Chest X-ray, AP view. Patient: 64 years old, sex F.
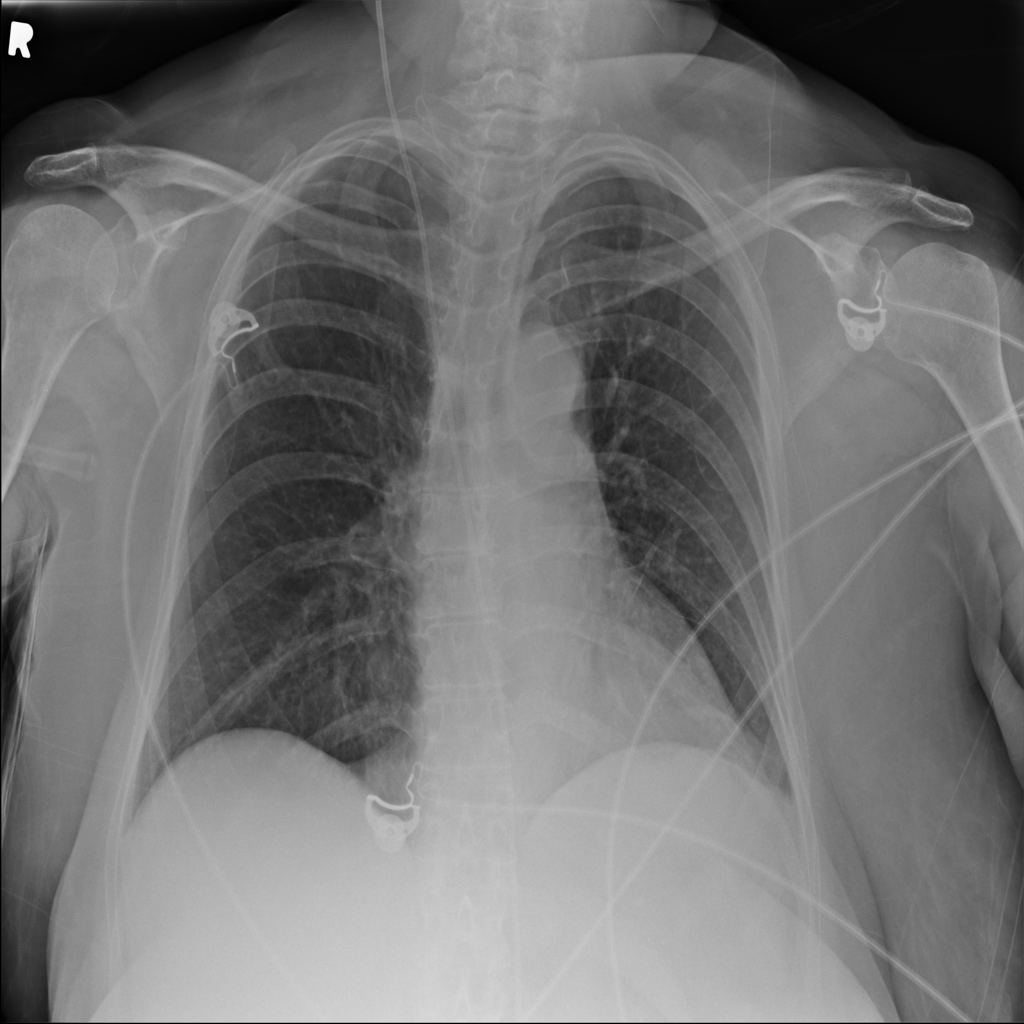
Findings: Infiltration